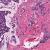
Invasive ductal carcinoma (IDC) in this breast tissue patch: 0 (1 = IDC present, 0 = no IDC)